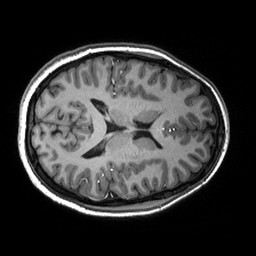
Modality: T1w
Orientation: axial
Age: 21
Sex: female
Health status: healthy
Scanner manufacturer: siemens
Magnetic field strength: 3 T
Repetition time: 2.53 s
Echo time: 0.00288 s